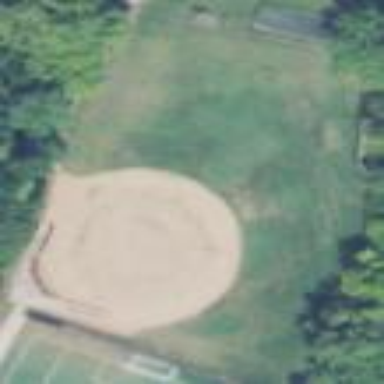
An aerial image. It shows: Baseball pitch for leisure land.